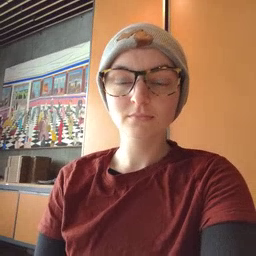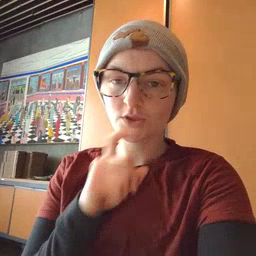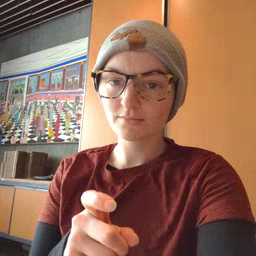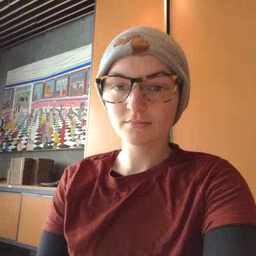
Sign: garbage